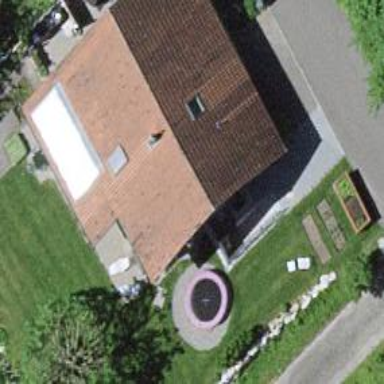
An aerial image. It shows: Simple house.